Question: I want to create some dashboards and reports based on the yammer data. I found a interesting link to get through this <URL>
I am performing the same steps as mentioned in the above link but there is some issue with yammer export processor (<URL> as when I am selecting my network it throughs an error for saying "error validating user as a network admin

Does anybody has idea related to the issue or any other method to export data from yammer.
Thanks
Piyush
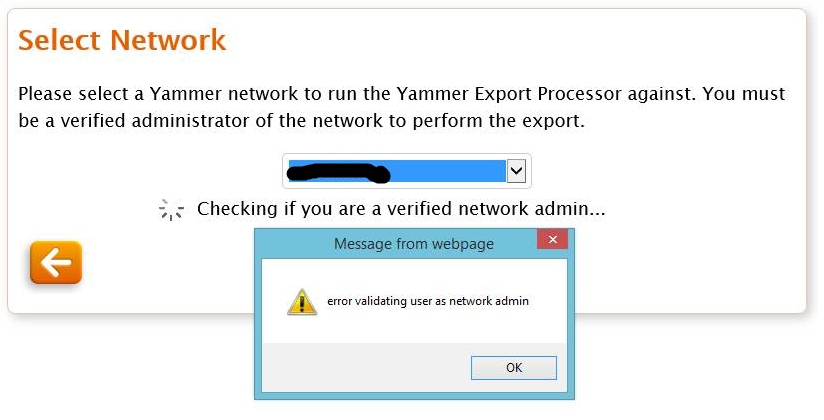
Answer: Please note that the yammer.azurewebsites.net site is a project site that the author of the referenced MSDN blog constructed, and as such is a personal project for demonstration purposes, not a part of the Yammer service.
To export data from Yammer you can either do it from the Admin interface in Yammer or use the API, documented at this link <URL>. You must be a verified admin to use the data export.